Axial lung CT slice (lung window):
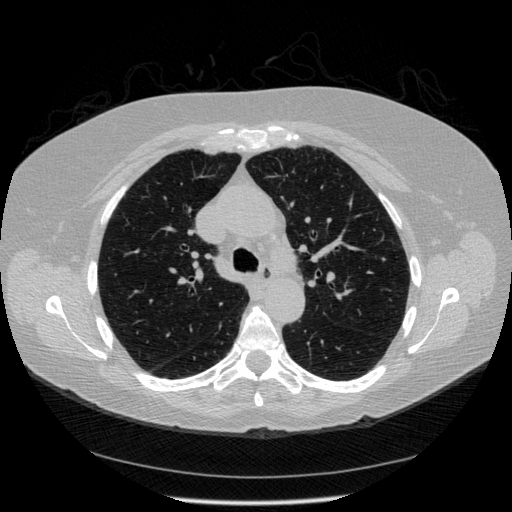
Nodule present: no